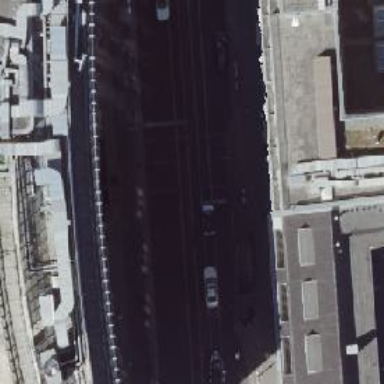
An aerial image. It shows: Subway entrance.